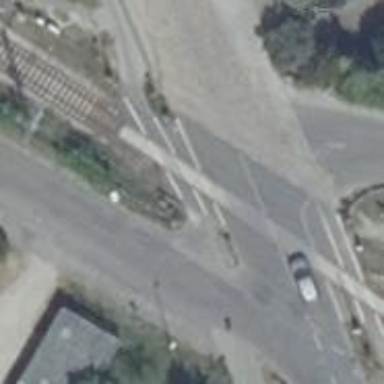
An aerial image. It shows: Footway.